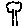
Label: tree